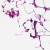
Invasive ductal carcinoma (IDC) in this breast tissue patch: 0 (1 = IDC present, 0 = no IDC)